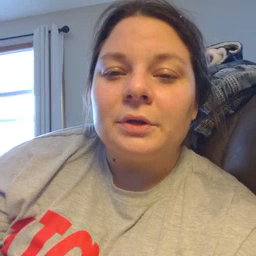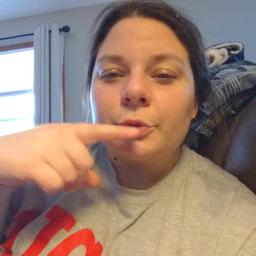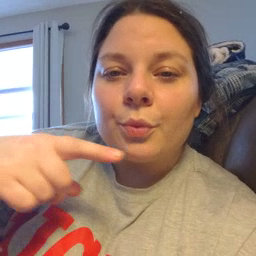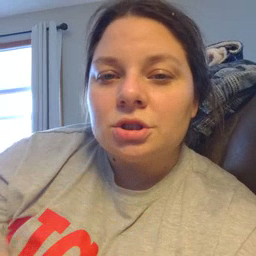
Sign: toothbrush